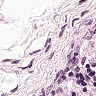
Metastatic tissue present: no